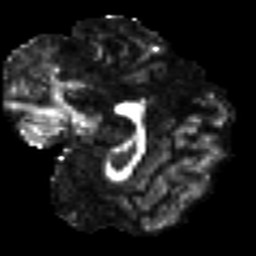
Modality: FA
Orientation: sagittal
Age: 22
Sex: female
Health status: ill
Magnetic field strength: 3 T
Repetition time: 9 s
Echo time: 0.093 s